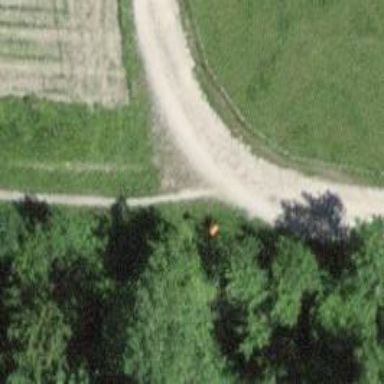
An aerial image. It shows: Aerial marker.